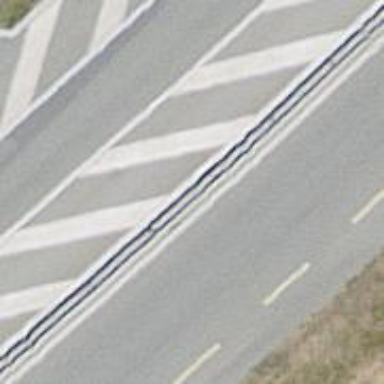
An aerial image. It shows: Primary road with asphalt surface.